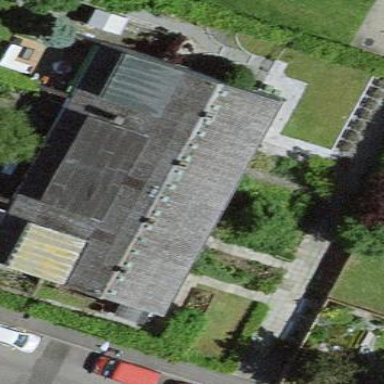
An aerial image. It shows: Terrace building.